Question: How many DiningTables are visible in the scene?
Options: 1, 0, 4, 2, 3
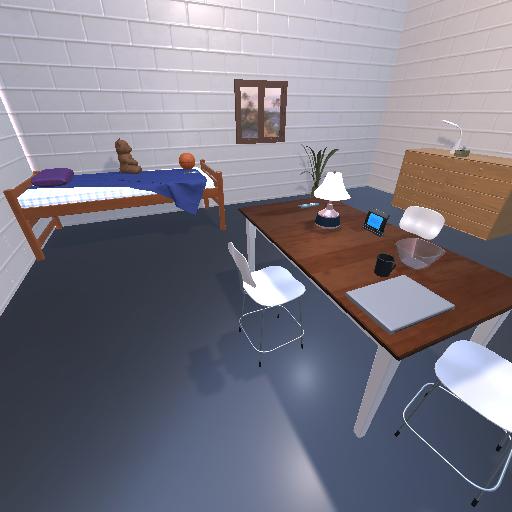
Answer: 1